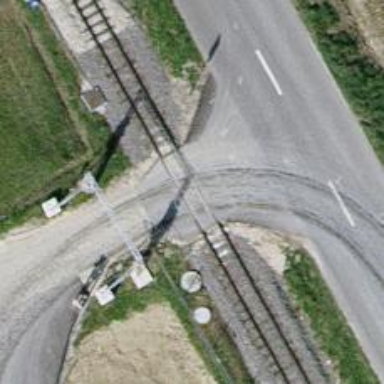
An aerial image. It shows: Railway level crossing.